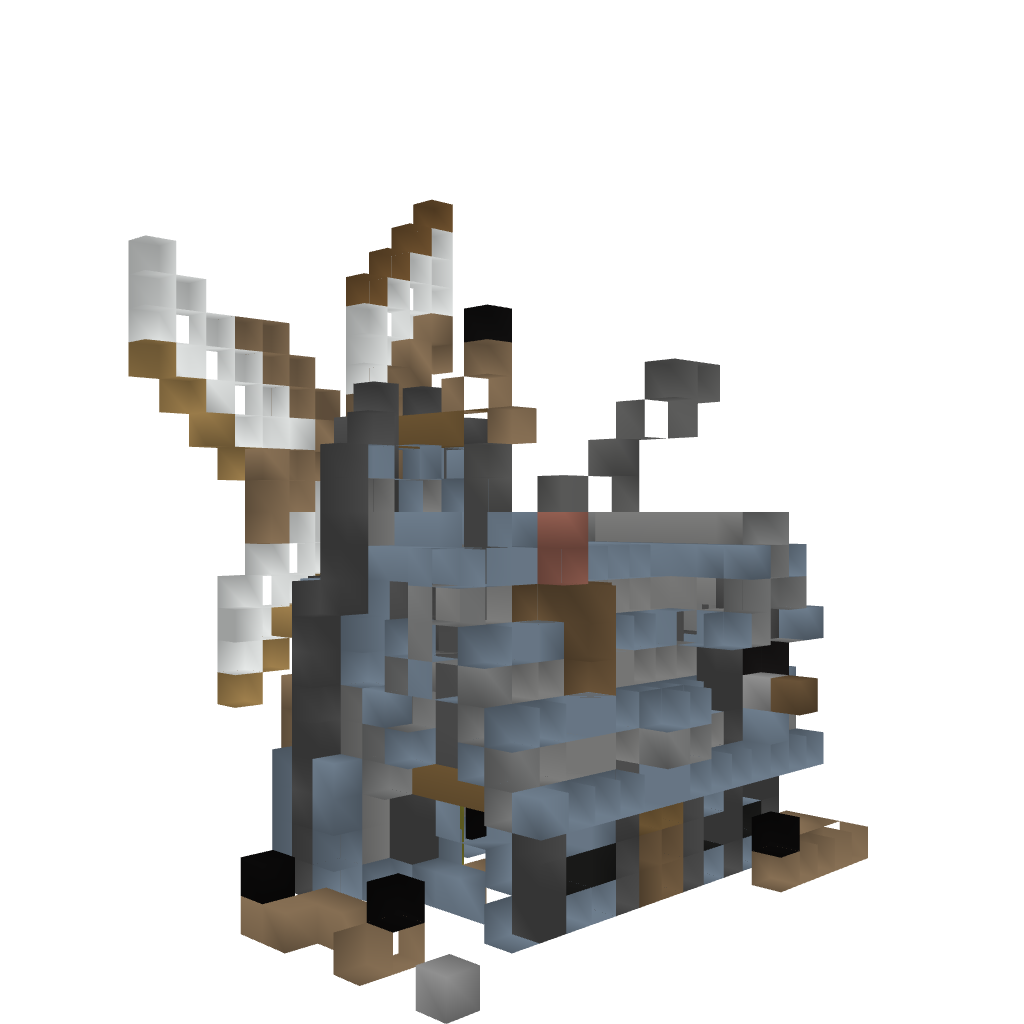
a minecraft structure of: Estate